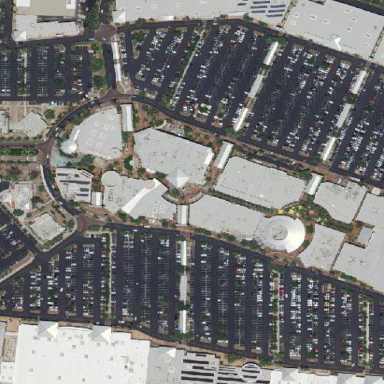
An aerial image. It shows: Retail area that is mall.